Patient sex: M
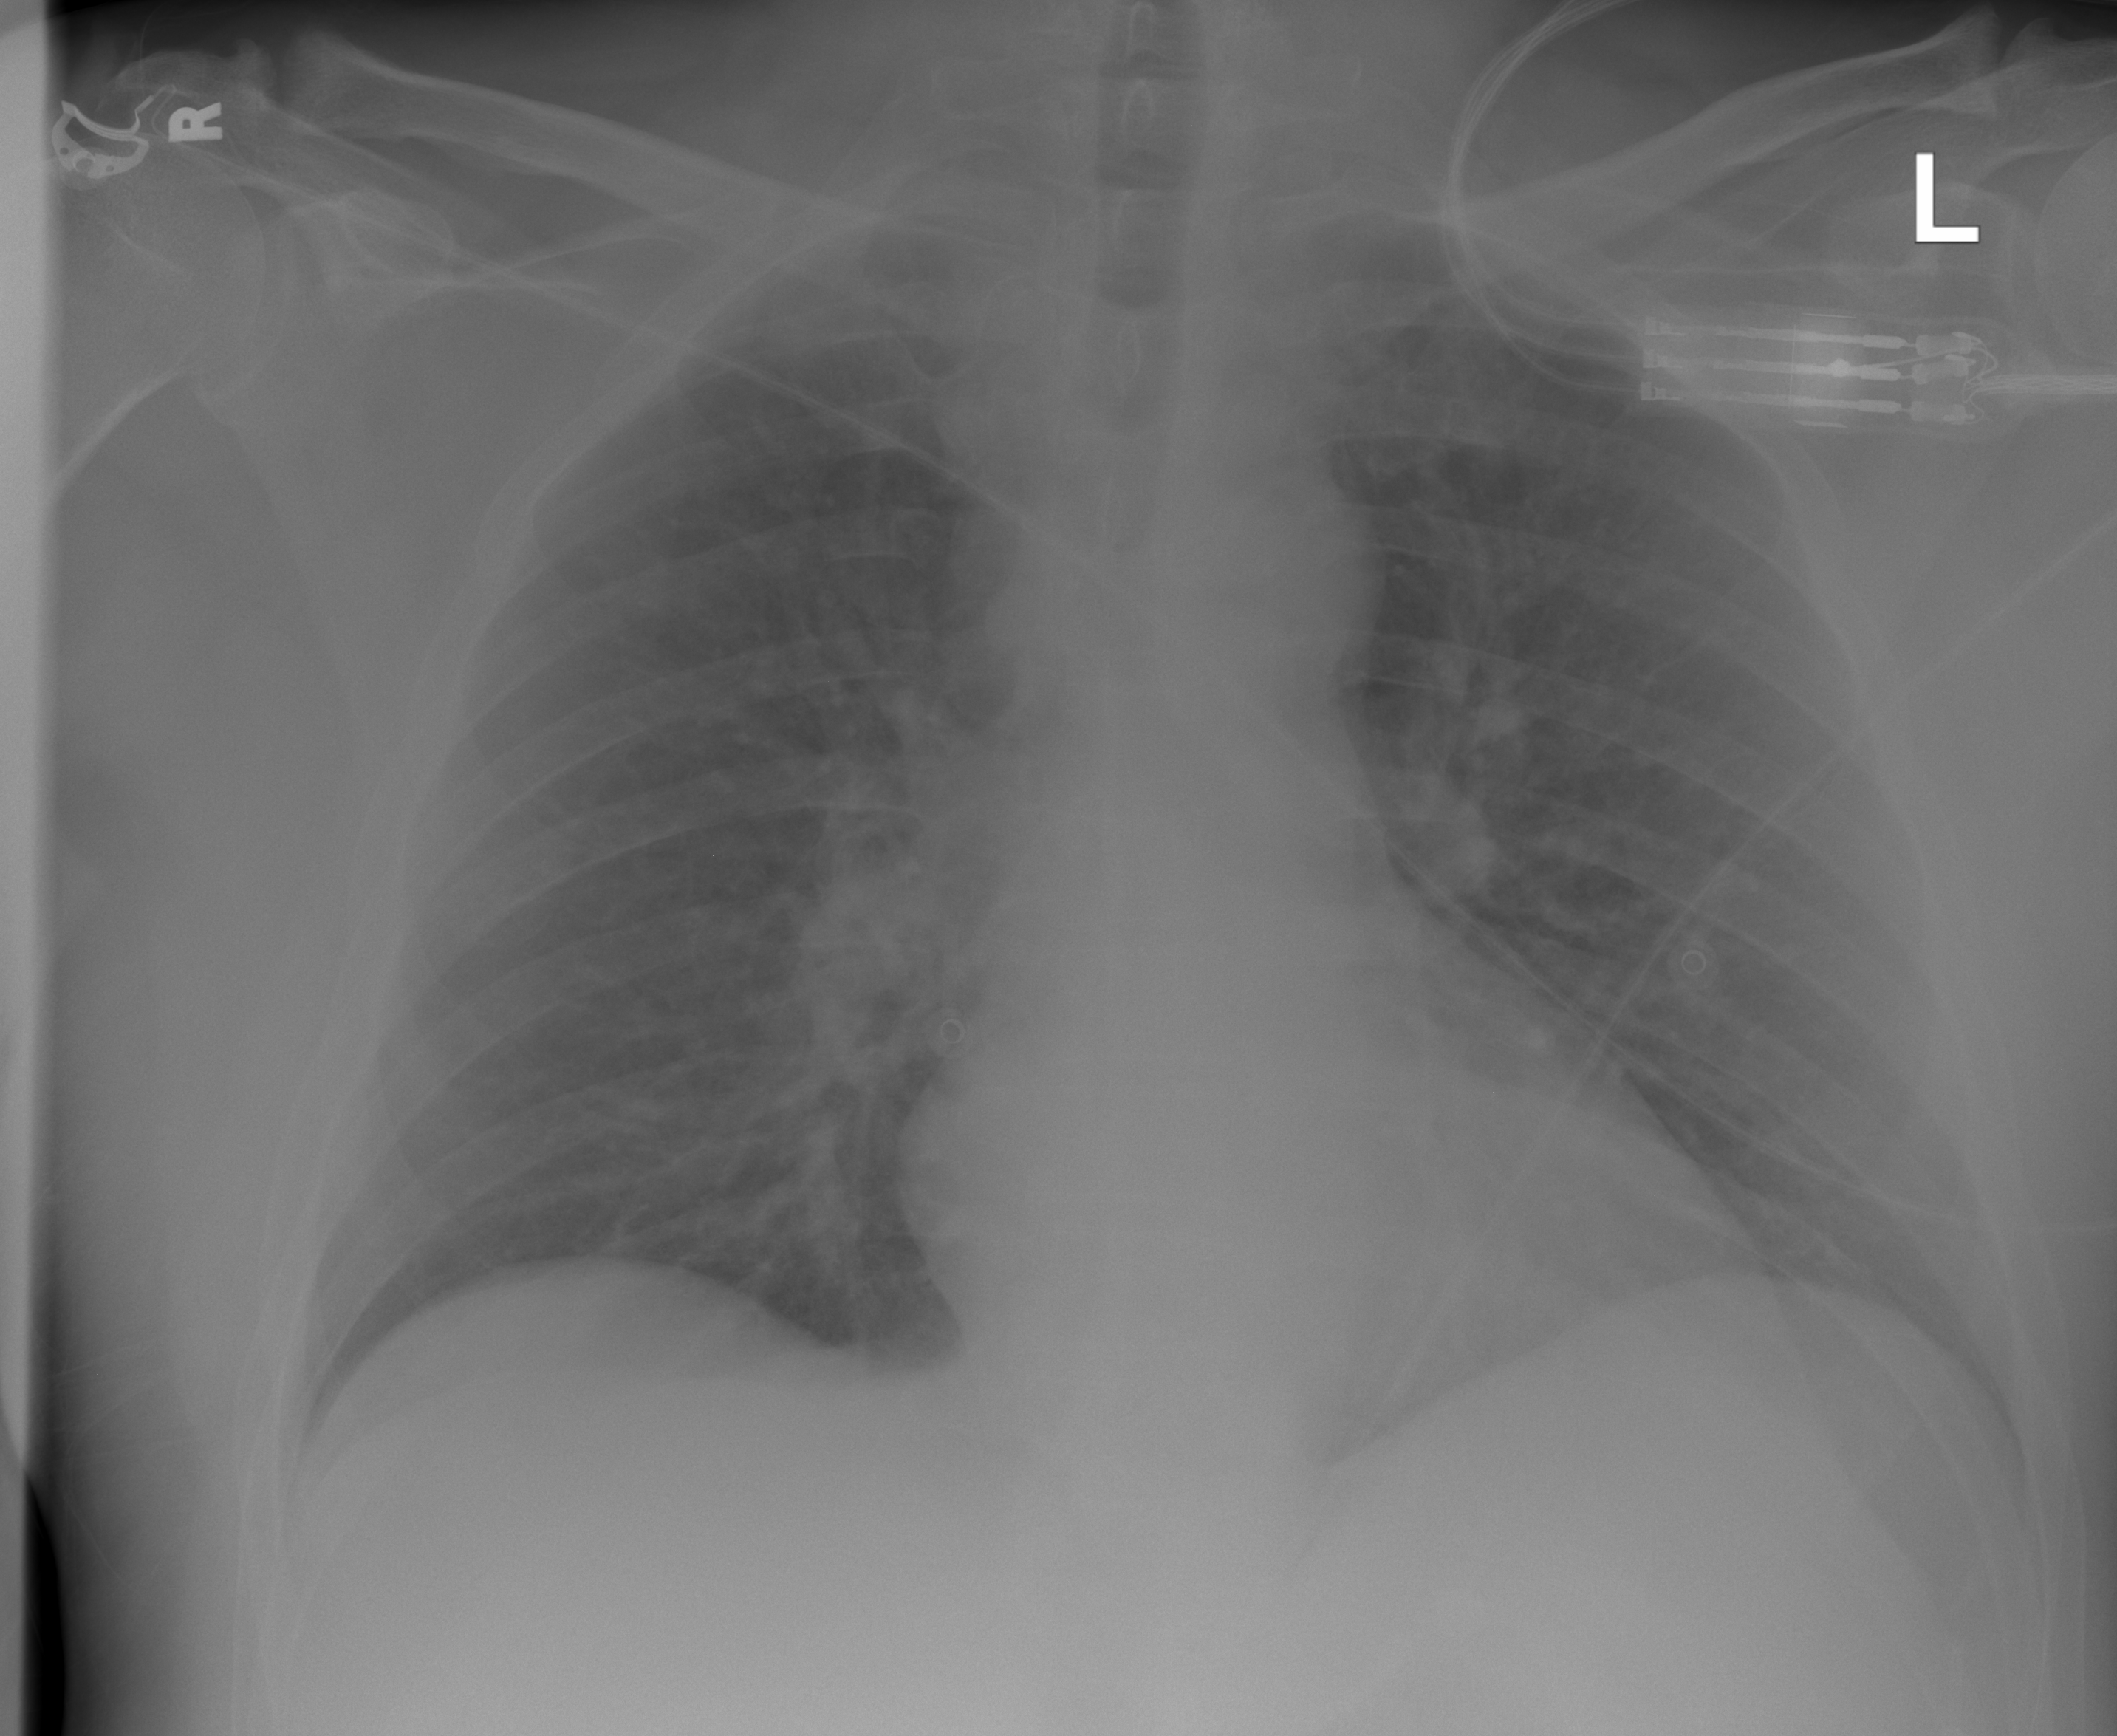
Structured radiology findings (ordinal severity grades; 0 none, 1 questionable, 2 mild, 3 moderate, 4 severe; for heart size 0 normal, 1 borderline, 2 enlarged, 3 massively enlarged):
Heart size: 1
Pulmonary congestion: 2
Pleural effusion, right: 0
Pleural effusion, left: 0
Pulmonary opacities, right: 0
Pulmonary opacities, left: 0
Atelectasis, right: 0
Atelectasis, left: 0